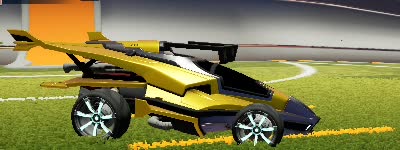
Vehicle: aftershock